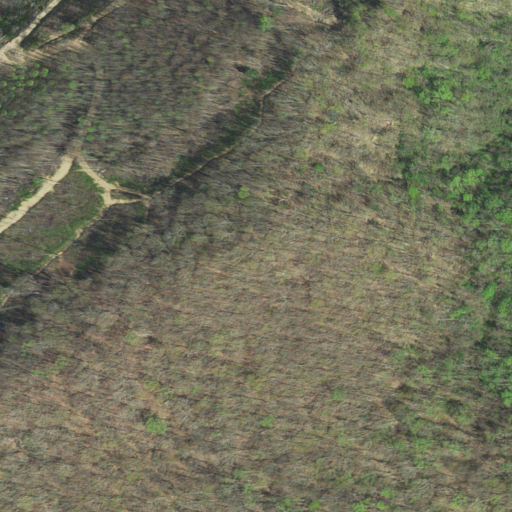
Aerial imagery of mountain in Virginia named Stocker Knob containing deciduous forest and grassland